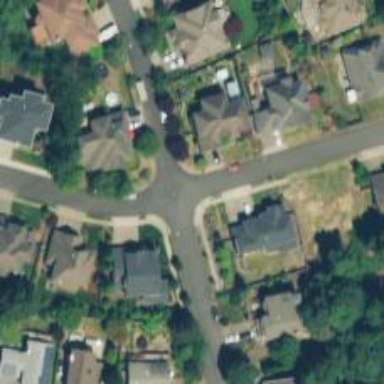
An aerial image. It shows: Residential road with sidewalk on the left.